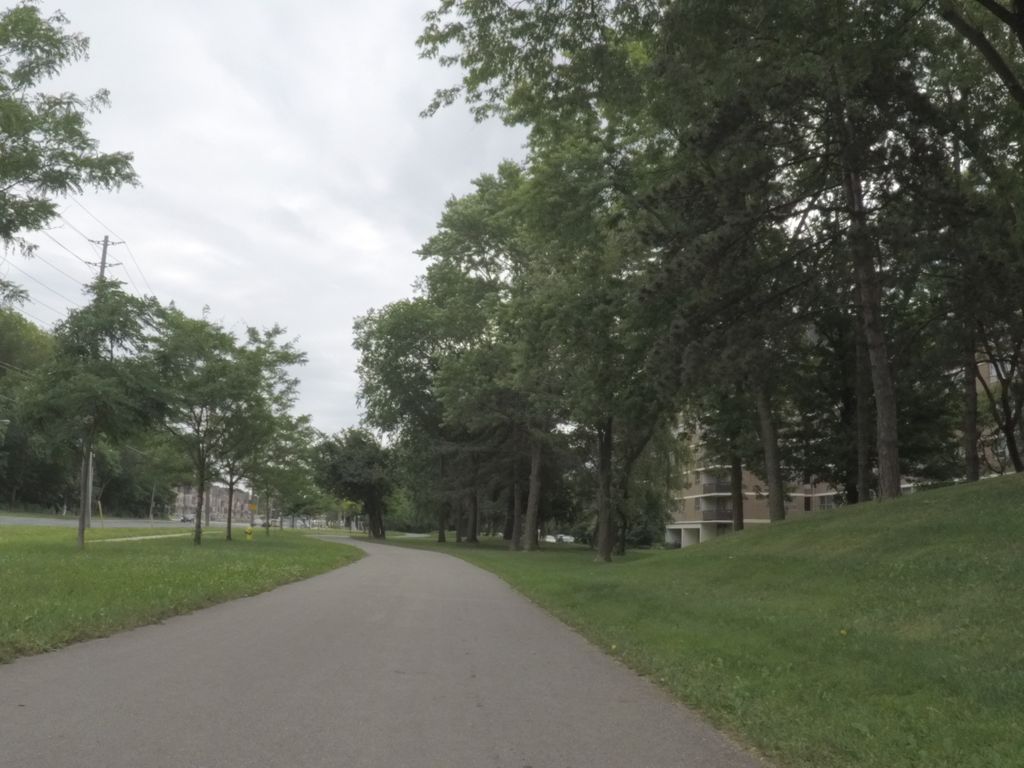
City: toronto